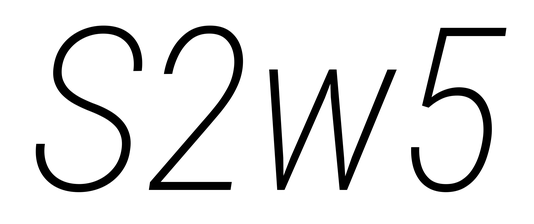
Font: Roboto-Italic_Condensed_ExtraLight_Italic